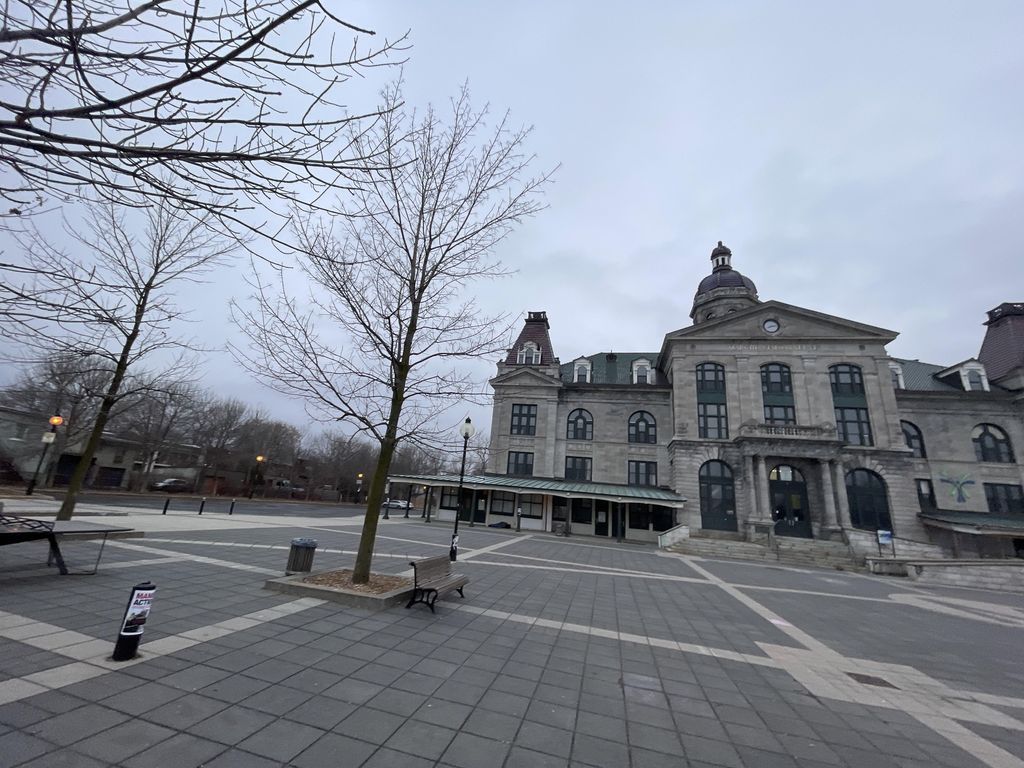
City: montreal